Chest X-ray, PA view. Patient: 39 years old, sex M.
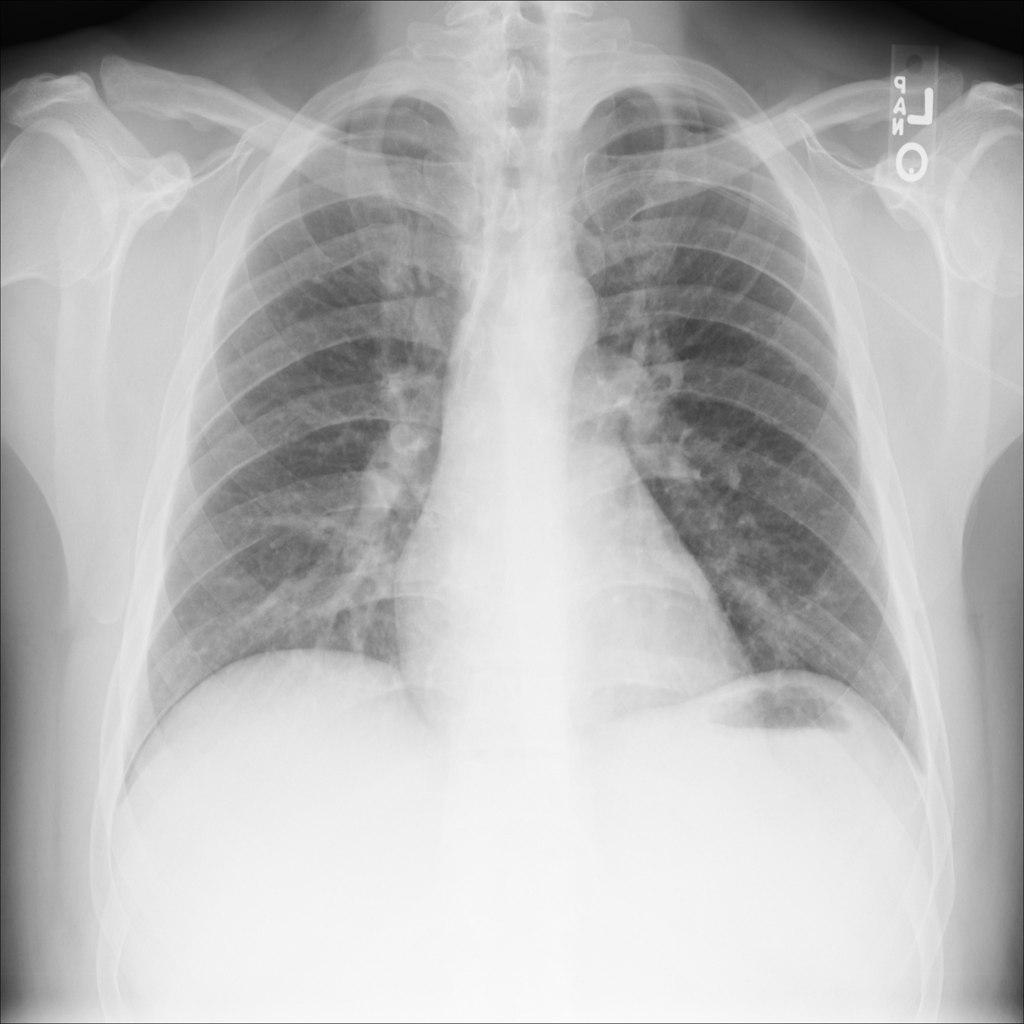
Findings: Atelectasis, Infiltration